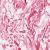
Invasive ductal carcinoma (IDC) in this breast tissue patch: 0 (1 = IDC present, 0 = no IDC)